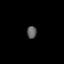
Tissue: lung
Cell type: Endothelial cells
Senescence score: 0.5804
Nuclear area (px): 113
Mean DAPI intensity: 99.681